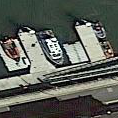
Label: civil